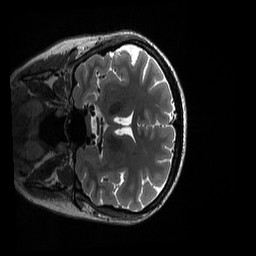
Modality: T2w
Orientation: coronal
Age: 24
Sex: female